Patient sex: M
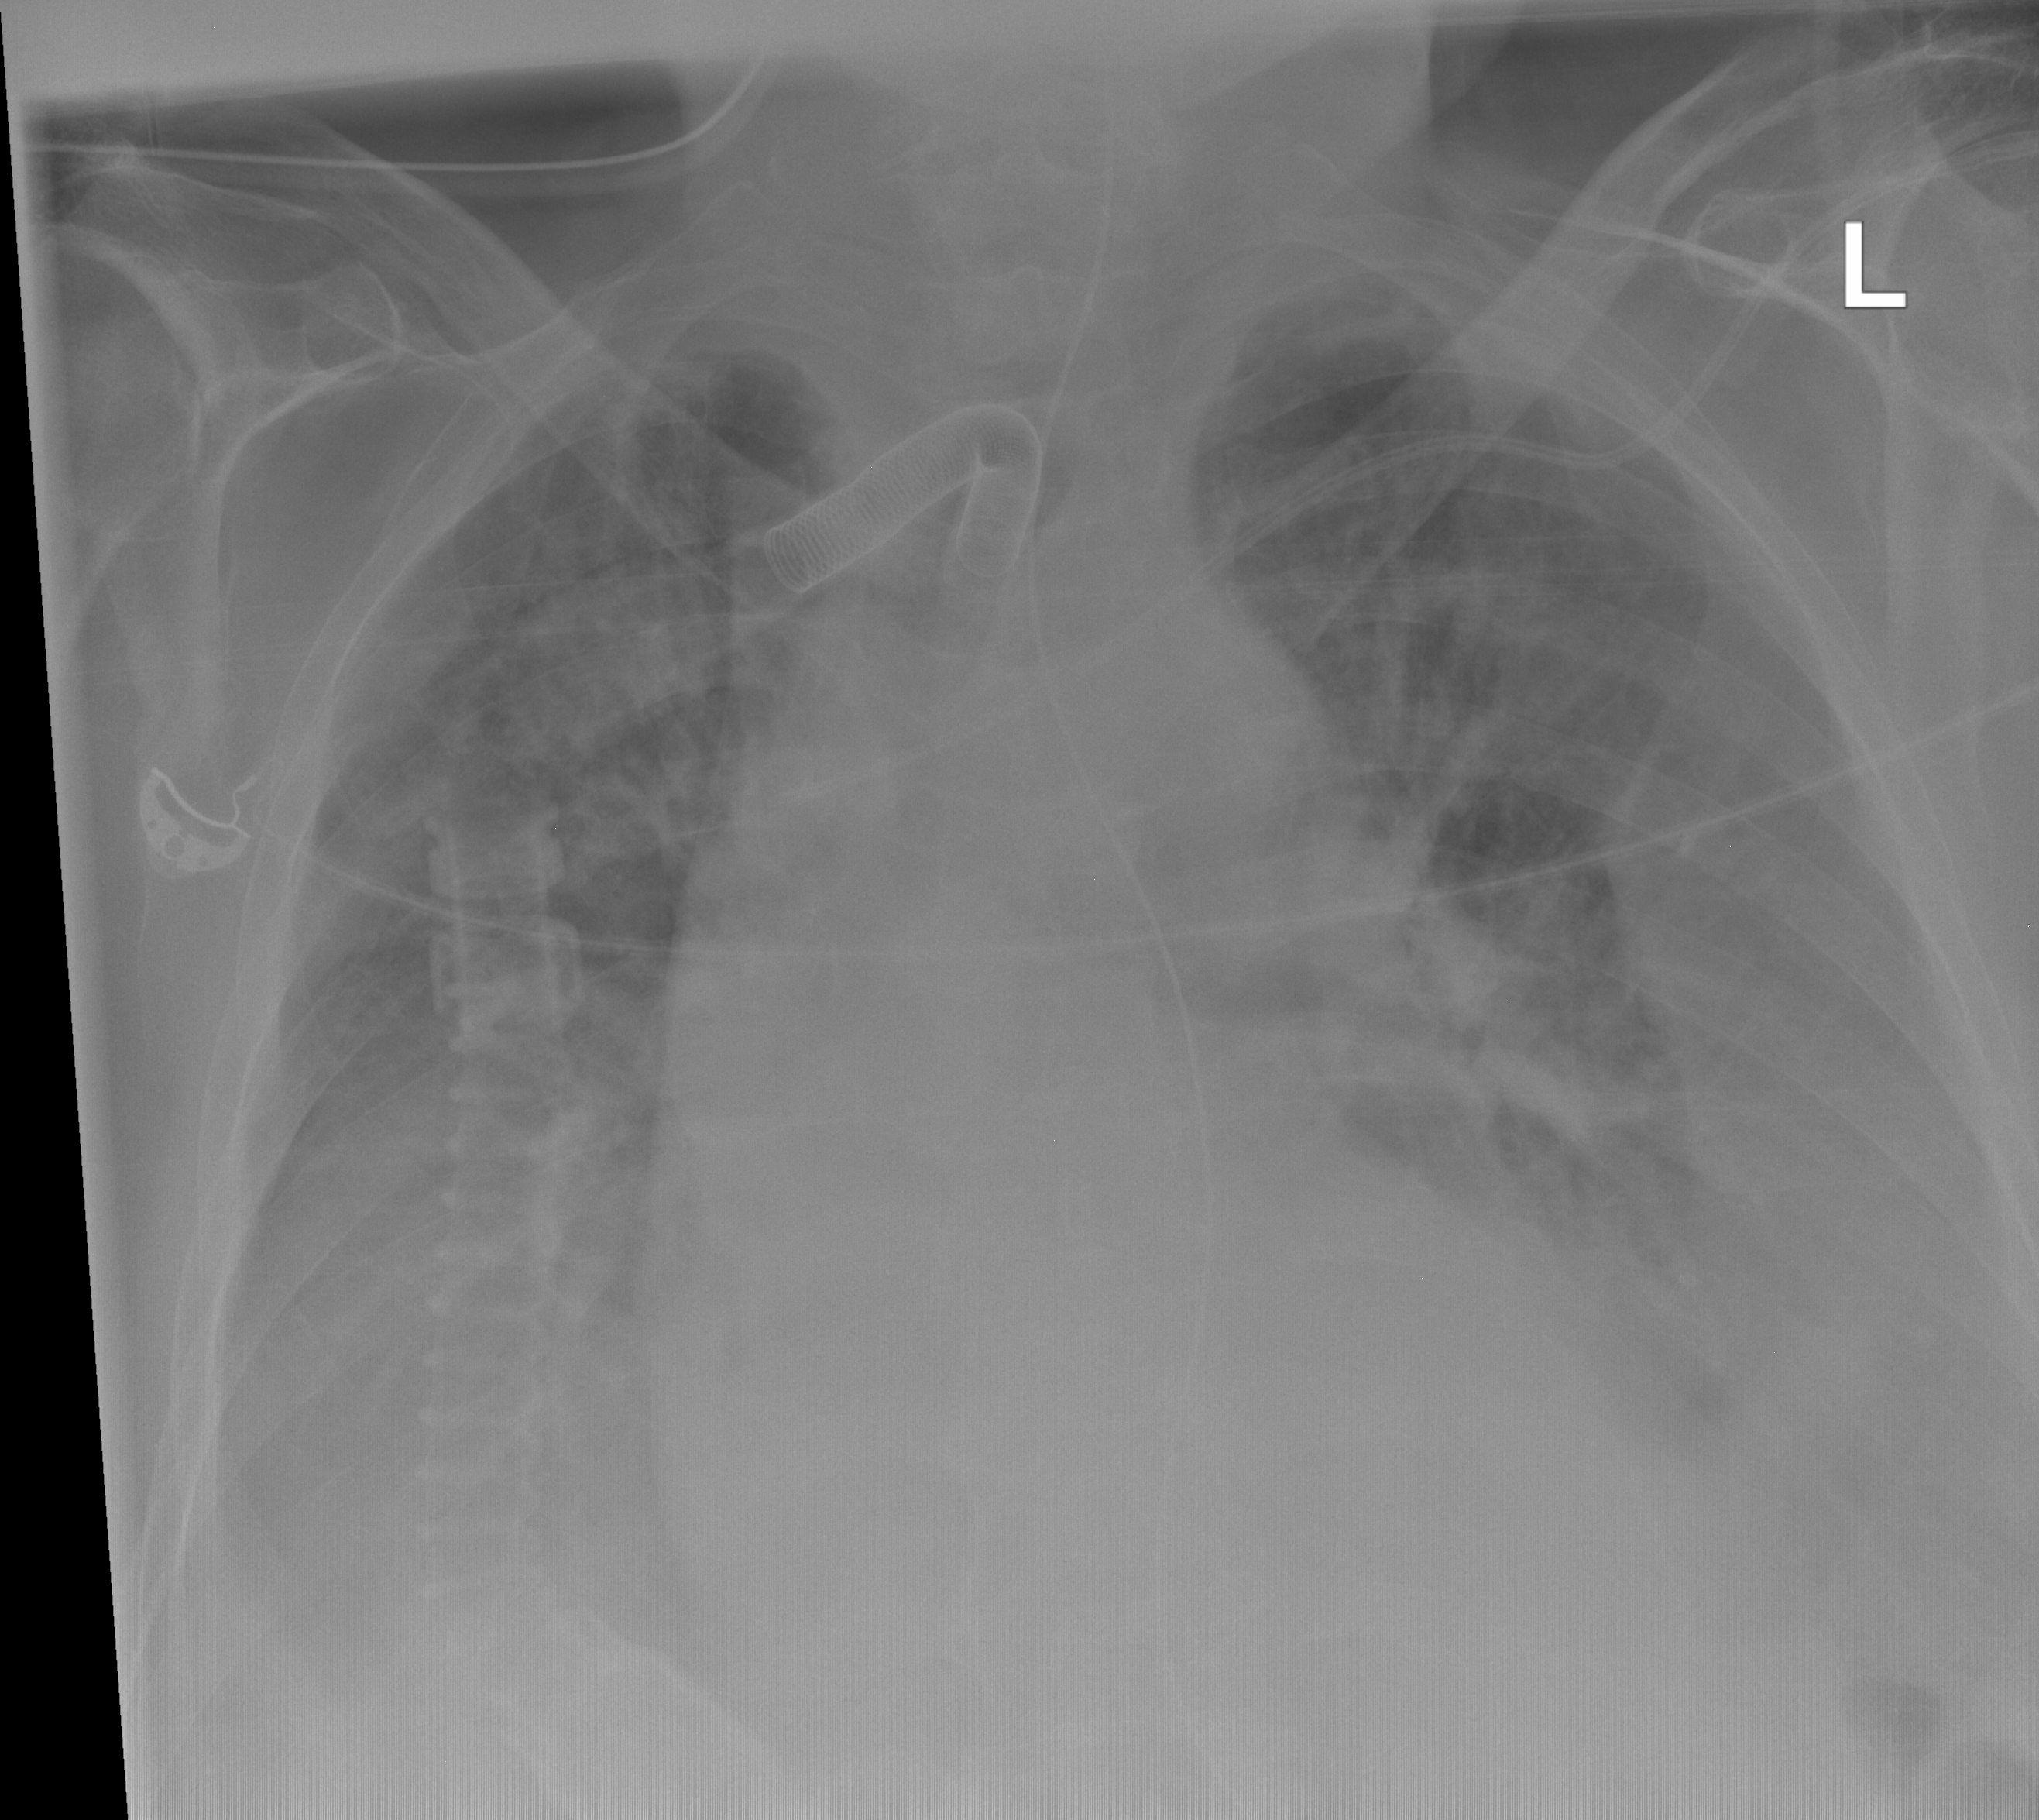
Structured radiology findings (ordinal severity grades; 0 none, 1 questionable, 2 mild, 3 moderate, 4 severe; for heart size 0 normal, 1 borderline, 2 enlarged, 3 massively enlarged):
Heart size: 2
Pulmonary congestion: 2
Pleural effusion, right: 2
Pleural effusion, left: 2
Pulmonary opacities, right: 0
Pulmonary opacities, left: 0
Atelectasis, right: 2
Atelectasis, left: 2